Field crop: maize
Growth stage: 2
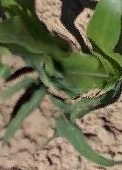
Species: maize